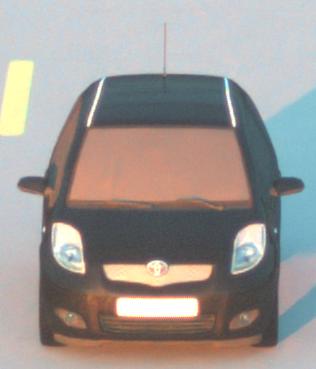
Make: Toyota
Model: Yaris 1.0
Detailed model: Yaris (XP13)
Model produced from: 2011/10
Model produced until: 2014/08
Doors: 3
Color: black
Road condition: dry road
Daytime: sunrise or sunset
Contrast: medium contrast